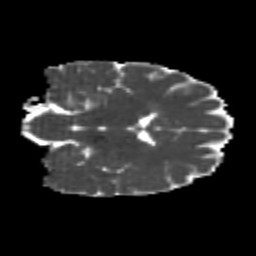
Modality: MD
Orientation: coronal
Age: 24
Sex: female
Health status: healthy
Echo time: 0.074 s